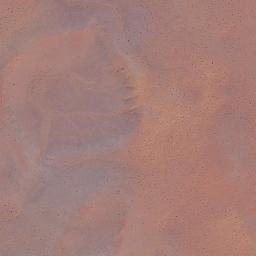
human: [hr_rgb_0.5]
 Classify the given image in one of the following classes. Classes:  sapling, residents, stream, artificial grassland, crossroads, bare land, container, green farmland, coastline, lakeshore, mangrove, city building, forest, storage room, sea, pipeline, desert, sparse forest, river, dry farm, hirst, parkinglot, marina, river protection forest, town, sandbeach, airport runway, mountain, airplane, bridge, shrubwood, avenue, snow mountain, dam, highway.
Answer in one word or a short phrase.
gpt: desert